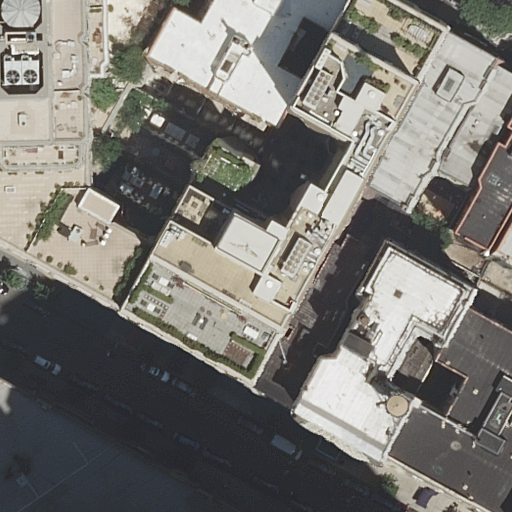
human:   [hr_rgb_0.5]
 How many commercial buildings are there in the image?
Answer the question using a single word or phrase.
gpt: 0

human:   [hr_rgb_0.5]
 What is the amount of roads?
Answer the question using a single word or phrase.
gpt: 1

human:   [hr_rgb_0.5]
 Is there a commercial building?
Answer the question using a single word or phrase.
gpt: no

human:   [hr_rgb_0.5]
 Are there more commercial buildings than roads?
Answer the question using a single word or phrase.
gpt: no

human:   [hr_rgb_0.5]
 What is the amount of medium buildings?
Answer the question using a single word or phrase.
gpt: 6

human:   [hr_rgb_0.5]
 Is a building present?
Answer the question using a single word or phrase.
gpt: yes

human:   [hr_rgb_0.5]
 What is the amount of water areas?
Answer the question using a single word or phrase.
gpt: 0

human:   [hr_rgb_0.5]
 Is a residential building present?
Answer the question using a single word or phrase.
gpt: yes

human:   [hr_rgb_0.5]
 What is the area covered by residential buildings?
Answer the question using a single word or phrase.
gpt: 4223m2

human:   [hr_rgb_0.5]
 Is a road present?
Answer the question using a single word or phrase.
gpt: yes

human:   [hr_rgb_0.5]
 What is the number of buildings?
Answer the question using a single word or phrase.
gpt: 11

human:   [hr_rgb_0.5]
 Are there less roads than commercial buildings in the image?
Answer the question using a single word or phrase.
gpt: no

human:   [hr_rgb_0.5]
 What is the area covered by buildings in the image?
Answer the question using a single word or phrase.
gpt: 4223m2

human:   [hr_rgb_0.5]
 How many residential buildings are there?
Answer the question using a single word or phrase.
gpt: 11

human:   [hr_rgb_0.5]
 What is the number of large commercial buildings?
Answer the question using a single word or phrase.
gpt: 0

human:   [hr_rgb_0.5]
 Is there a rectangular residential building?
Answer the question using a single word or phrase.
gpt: yes

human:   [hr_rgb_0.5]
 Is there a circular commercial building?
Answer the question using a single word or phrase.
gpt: no

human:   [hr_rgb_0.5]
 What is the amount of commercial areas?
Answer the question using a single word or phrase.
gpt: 0

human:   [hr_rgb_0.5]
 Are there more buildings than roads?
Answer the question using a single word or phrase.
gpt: yes

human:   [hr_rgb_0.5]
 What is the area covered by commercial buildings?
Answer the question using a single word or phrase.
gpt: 0m2

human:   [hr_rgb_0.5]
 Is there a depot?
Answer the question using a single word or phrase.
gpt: no

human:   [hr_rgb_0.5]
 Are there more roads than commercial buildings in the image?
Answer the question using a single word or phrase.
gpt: yes

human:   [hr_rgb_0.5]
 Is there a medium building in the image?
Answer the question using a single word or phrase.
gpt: yes

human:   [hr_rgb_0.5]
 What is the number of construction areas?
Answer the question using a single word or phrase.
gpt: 0

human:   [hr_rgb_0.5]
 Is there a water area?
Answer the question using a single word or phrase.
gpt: no

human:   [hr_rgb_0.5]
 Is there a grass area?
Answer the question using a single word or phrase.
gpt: no

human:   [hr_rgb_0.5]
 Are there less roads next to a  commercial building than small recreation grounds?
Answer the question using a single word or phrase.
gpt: no

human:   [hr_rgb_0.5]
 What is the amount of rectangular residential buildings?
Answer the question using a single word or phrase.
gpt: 5

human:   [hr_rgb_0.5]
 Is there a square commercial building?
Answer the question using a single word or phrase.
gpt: no

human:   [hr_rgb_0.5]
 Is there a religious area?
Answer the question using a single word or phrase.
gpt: no

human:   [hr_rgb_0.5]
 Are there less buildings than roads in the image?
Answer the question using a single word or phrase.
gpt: no

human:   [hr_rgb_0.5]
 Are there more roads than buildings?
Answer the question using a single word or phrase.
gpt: no

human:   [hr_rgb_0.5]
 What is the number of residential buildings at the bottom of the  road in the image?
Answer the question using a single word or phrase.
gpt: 0

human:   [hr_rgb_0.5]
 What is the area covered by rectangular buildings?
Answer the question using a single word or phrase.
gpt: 1398m2

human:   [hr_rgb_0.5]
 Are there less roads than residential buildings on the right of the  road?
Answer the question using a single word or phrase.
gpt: yes

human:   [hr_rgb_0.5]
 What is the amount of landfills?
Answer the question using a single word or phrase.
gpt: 0

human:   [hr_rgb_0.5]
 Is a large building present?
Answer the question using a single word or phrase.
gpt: yes

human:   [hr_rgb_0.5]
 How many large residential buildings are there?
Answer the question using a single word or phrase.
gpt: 3

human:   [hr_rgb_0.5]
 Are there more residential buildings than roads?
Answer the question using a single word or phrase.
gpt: yes

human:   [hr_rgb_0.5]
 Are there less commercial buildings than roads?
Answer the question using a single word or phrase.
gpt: yes

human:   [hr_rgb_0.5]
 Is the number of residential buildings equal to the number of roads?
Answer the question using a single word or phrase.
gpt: no

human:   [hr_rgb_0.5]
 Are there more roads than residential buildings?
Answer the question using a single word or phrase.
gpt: no

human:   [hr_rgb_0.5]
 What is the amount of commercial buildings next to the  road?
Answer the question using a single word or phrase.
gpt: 0

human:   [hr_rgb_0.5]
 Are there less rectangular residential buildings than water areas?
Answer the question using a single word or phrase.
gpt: no

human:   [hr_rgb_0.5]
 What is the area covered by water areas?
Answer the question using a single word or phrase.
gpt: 0m2

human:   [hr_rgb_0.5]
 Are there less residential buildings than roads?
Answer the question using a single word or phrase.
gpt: no

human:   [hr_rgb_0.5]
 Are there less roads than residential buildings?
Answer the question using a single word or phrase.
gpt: yes

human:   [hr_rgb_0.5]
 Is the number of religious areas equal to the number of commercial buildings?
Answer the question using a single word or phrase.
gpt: yes

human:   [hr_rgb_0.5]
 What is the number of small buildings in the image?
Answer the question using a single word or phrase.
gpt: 2

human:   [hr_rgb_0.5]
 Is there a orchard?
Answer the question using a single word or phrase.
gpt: no

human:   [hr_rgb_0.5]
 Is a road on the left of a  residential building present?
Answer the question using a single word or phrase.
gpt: yes

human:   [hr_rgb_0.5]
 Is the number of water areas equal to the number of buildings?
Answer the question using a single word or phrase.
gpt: no

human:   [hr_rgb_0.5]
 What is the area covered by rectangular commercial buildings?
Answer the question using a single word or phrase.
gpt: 0m2

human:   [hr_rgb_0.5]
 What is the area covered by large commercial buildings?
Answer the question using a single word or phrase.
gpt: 0m2

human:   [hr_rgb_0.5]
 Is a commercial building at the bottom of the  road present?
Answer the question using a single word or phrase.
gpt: no

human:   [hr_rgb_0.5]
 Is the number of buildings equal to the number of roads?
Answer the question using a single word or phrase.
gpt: no

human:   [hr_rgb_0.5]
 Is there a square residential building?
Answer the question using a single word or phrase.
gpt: no

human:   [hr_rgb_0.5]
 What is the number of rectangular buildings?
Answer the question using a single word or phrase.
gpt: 5

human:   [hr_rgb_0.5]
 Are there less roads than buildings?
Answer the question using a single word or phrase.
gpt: yes

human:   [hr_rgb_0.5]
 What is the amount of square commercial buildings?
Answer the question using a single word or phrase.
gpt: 0

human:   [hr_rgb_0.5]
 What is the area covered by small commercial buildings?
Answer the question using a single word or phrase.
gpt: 0m2

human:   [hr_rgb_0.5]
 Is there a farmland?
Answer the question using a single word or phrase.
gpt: no

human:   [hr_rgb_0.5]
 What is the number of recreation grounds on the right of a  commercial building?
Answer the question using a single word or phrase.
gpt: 0

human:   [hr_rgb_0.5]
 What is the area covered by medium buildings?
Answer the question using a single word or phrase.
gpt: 1824m2